Question:
I had been search for a while , And I found
<URL>
I Followed it , But Still Can't Work , Can SomeBody Help Me Fix It
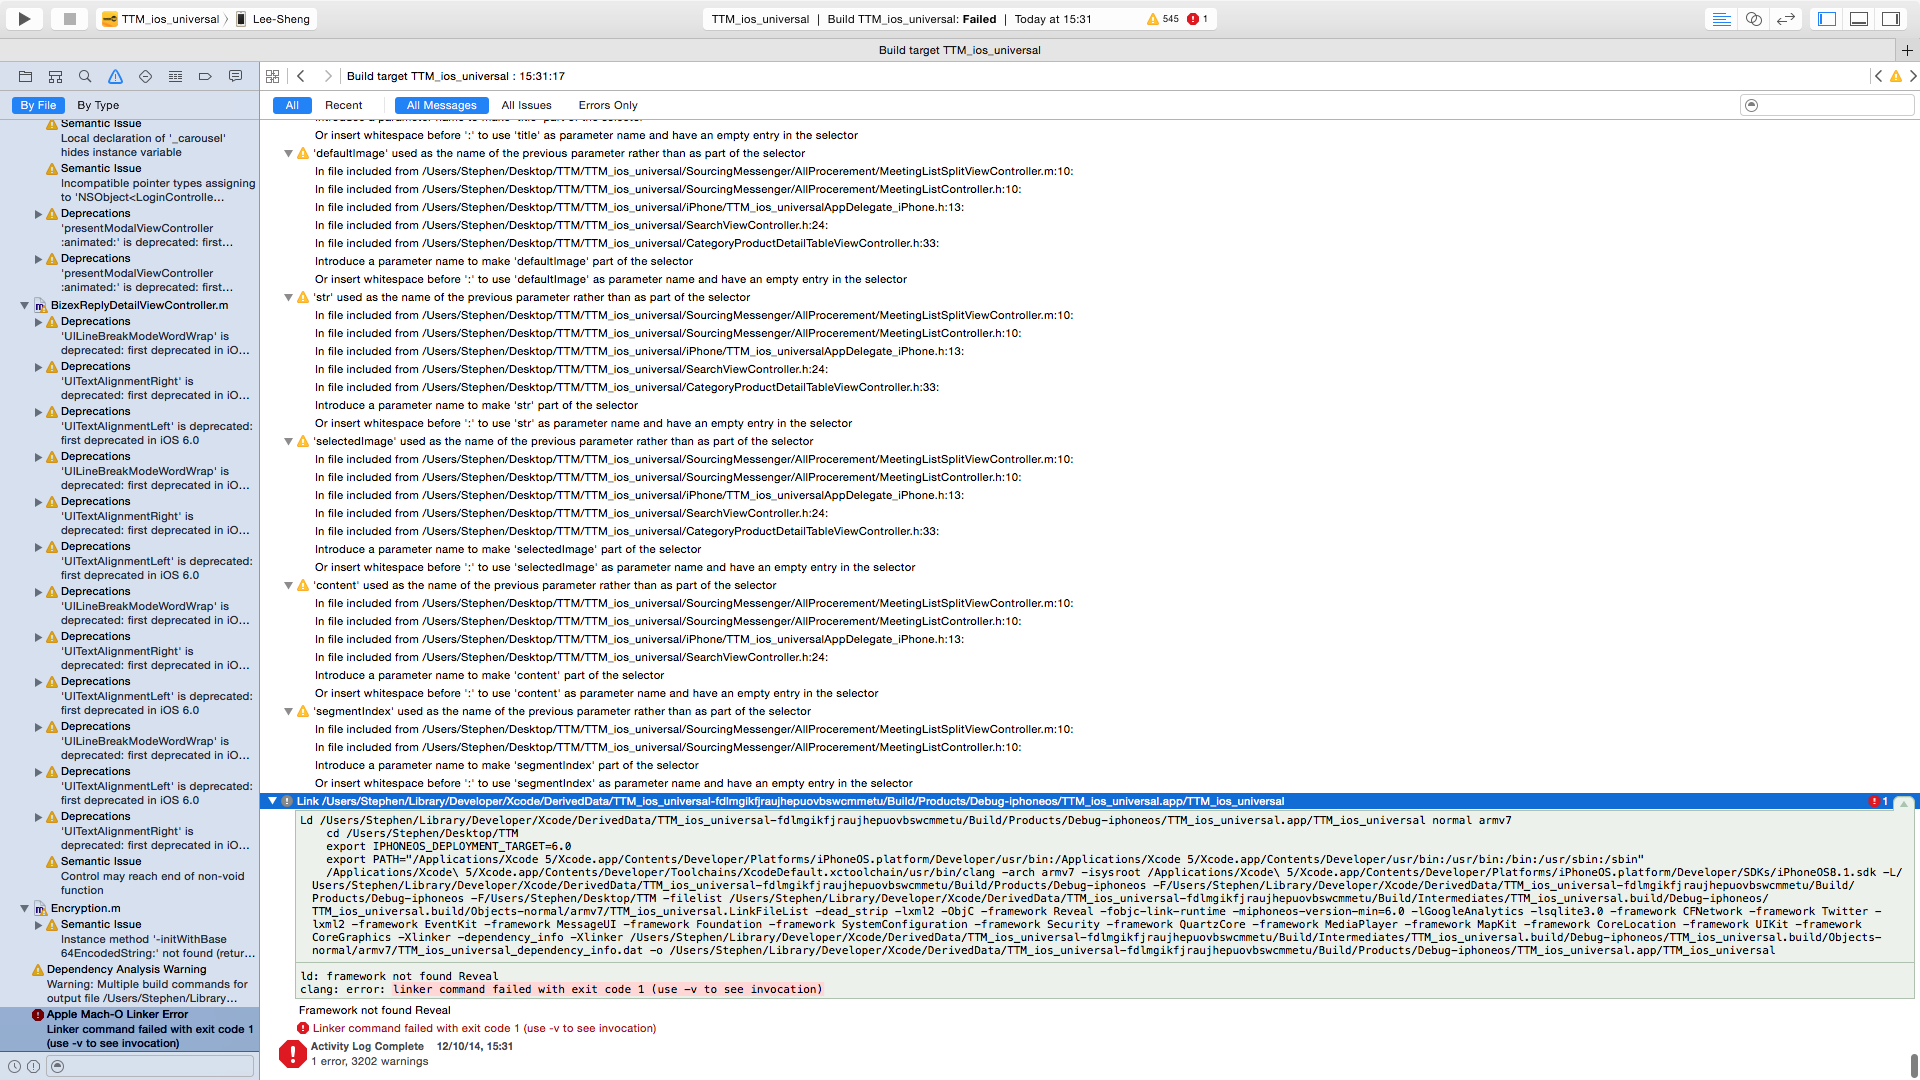
Answer: - - - -
You should be able to link just fine